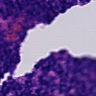
Metastatic tissue present: no